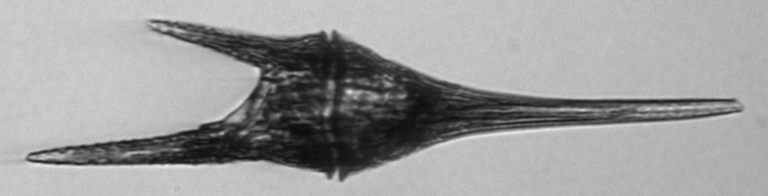
Label: Tripos_furca